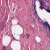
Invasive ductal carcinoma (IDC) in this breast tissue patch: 0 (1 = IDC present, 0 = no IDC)